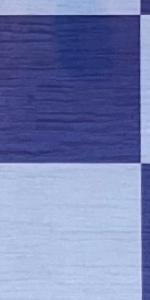
Label: Empty